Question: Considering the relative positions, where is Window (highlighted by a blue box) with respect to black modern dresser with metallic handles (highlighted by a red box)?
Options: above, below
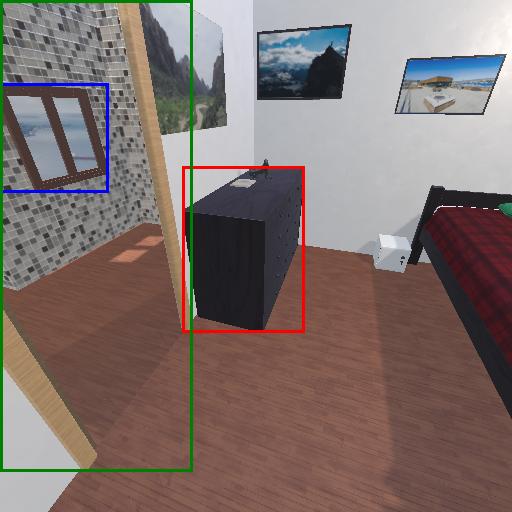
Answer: above